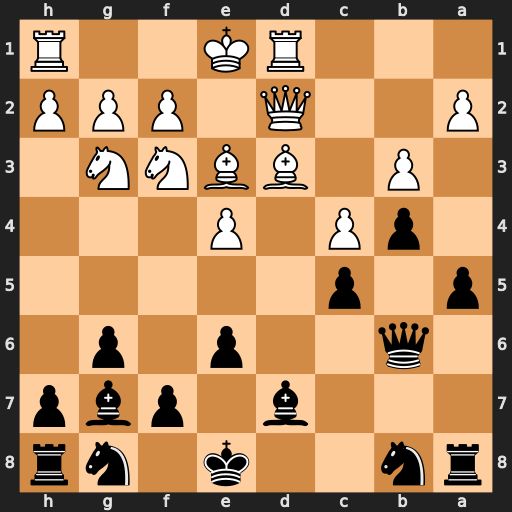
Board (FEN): rn2k1nr/3b1pbp/1q2p1p1/p1p5/1pP1P3/1P1BBNN1/P2Q1PPP/3RK2R
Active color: b
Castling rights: Kkq
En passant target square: -
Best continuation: Bc3 Qxc3 bxc3